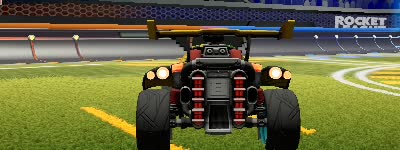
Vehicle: octane